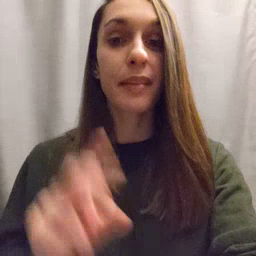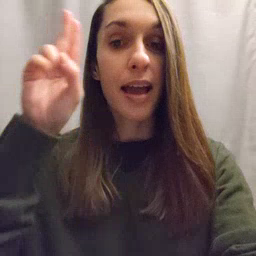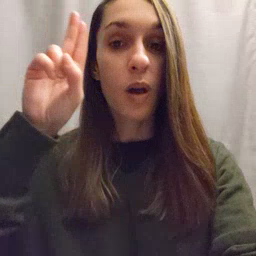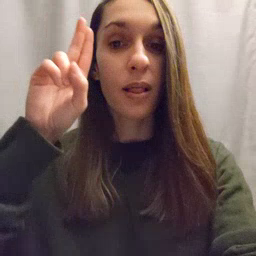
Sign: uncle